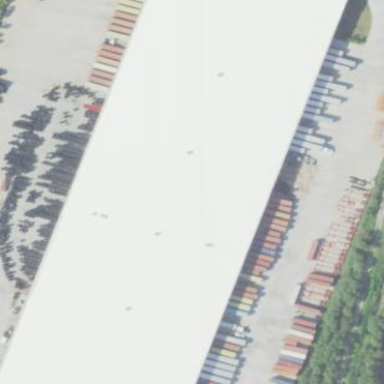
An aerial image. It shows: Industrial area featuring warehouse.